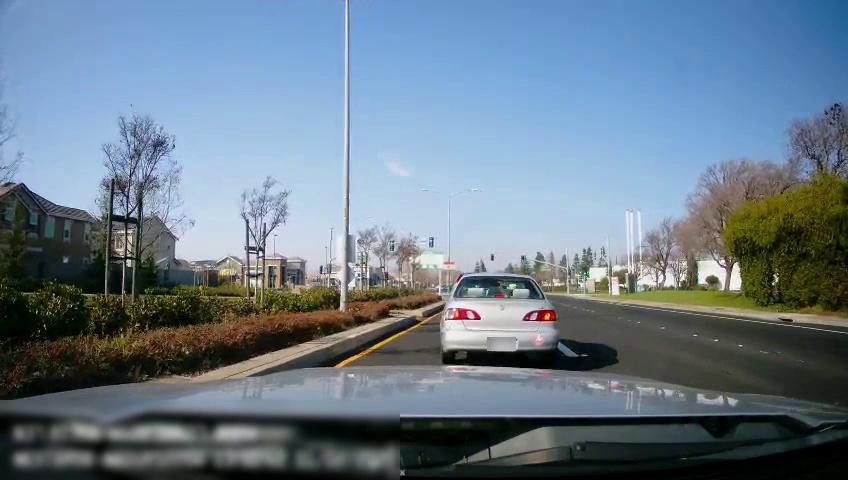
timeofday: Day
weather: Sunny
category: Drivable Space
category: Vehicles | Car
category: Lanes | Current Lane
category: Lanes | Alternate Lane
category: Lanes | Current Lane
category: Lanes | Current Lane
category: Traffic | Lights
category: Traffic | Lights